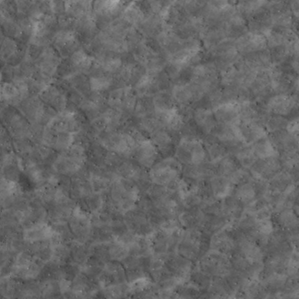
Label: non_frost